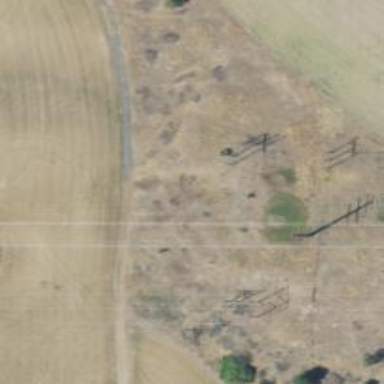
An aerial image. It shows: Power tower.